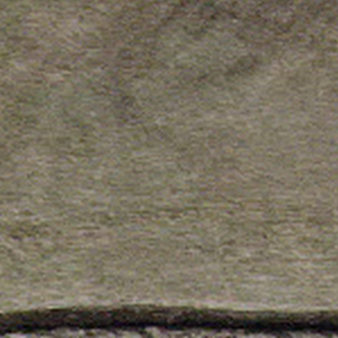
Label: other